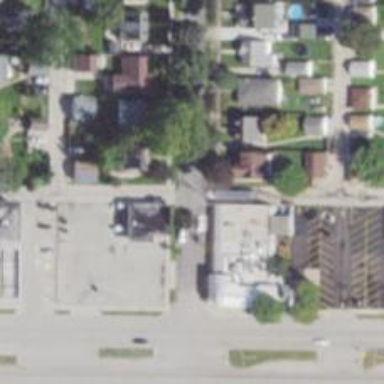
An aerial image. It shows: Alleyway designated as service road.